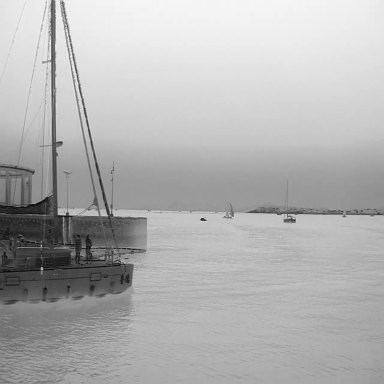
There are four sailboats in the infrared image.